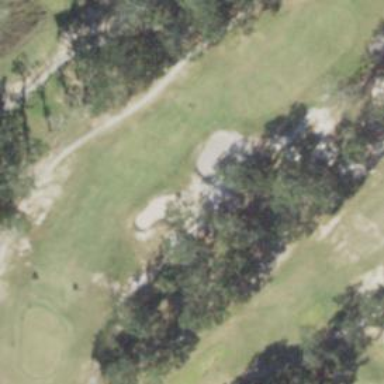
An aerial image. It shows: Golf hole.